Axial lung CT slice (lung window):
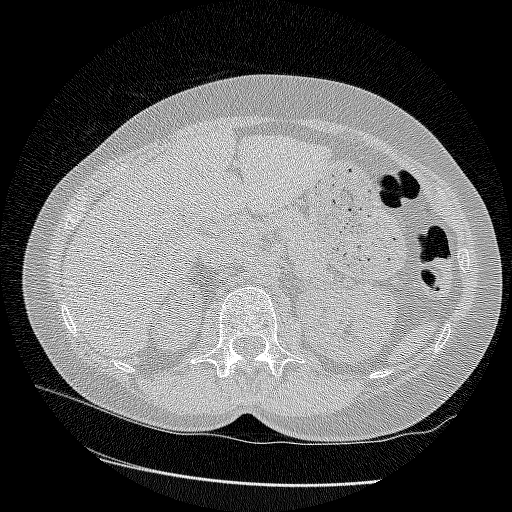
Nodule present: no